Question: In my program on the I have two forms: parent and child. In the form I've changed the value of the variable, which was declared in the independent class.
When I'm closing the form, I need to display a new value of the variable in the label of form, but I can see only old value. How to update it?
Here how I'm displaying it in the constructor of the form:
'''
label6.Text = indicators.Money + "$";
'''
Can't understand, why it doesn't update. Code in the parent form:
'''
private void button3_Click(object sender, EventArgs e)
{
Computer computer = new Computer();
computer.ShowDialog();
label6.Refresh();
}
'''
Here what I've done. I'm still experimenting with what you advised:
'''
private void button3_Click(object sender, EventArgs e)
{
Computer computer = new Computer();
Code.Indicators indicators = new Code.Indicators();
if (computer.ShowDialog() == DialogResult.OK)
label6.Text = indicators.Money.ToString();
label6.Refresh();
}
'''
Actually what I need:

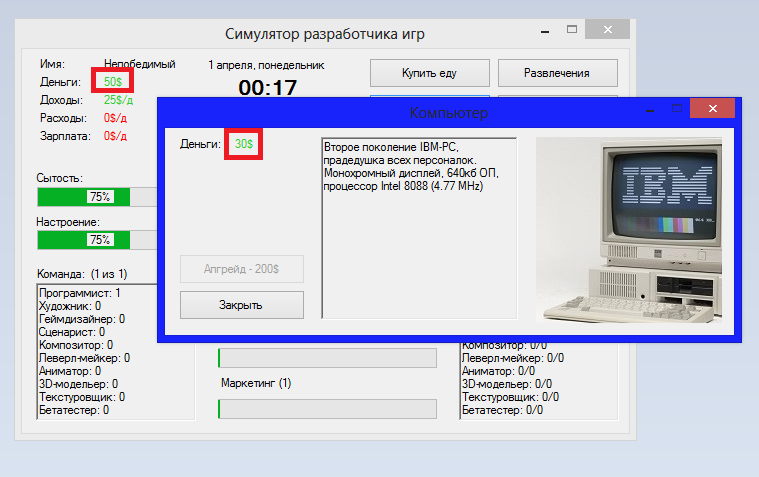
Answer: Try the <URL> like this:
'''
label6.Refresh();
'''
The real issue here is your approach. Here is a pretty simple way of returning a value from a child form which is what you want.
Add a property to your your child form which you can use to access the 'Money' amount set from the parent form.
'''
public partial class YourChildForm : Form
{
public string YourMoney { get; private set; }
// The rest of your form code
}
'''
Sample usage:
'''
var childForm = new YourChildForm();
childForm.ShowDialog();
label6.Text = childForm.YourMoney;
'''